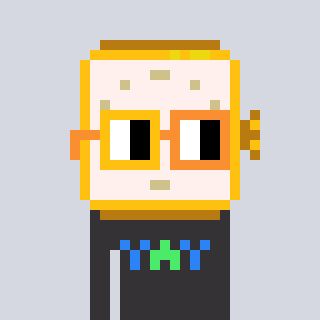
a pixel art character with square yellow and orange glasses, a watch-shaped head and a grayscale-colored body on a cool background